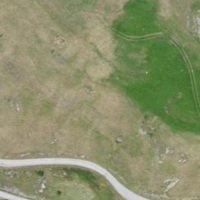
EUNIS habitat code: 26
Species observed at this site:
Silene nutans
Lactuca perennis
Campanula spicata